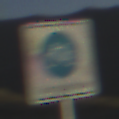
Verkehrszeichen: BeginnFahrradstrasse
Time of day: SunriseSunset
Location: Outdoor (Nature)
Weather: Clear
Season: NotSpecified
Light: Natural